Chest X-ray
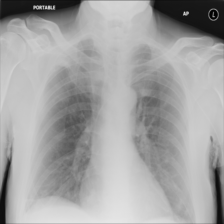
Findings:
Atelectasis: negative
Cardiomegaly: negative
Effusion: negative
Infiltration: negative
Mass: negative
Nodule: positive
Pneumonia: negative
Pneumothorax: negative
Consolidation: negative
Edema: negative
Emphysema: negative
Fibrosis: negative
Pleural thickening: negative
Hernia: negative